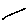
Label: line